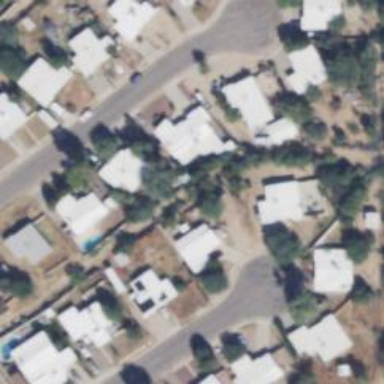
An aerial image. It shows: Alley classified as service road.